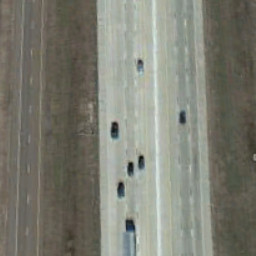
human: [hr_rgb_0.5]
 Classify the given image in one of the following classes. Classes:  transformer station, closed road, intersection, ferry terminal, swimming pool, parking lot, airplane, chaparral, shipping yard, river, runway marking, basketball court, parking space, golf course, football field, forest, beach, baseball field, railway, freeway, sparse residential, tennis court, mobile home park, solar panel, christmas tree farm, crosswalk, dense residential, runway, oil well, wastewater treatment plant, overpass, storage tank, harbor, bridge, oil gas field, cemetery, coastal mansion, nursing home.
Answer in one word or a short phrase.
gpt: freeway